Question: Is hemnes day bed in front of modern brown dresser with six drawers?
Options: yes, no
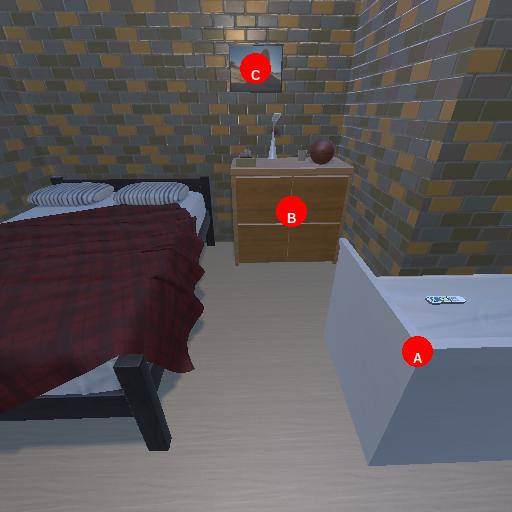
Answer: yes